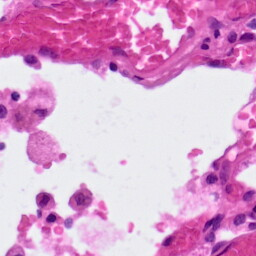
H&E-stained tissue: Lung